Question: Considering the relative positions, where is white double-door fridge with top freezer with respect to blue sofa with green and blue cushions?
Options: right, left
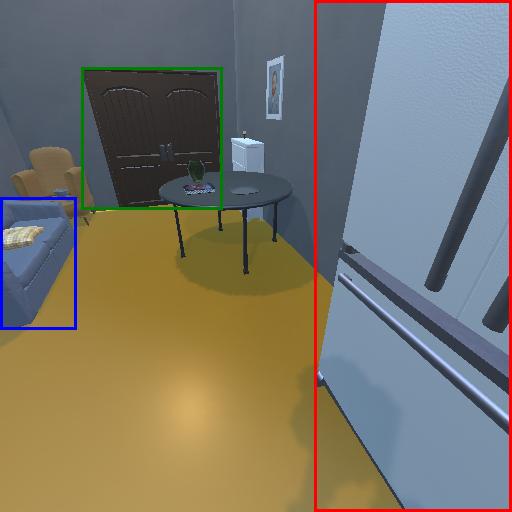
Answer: right